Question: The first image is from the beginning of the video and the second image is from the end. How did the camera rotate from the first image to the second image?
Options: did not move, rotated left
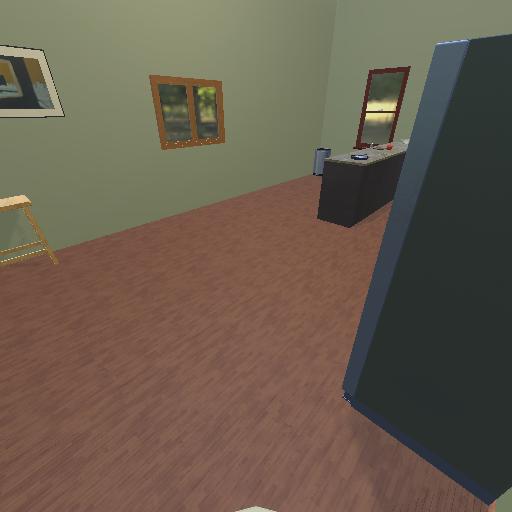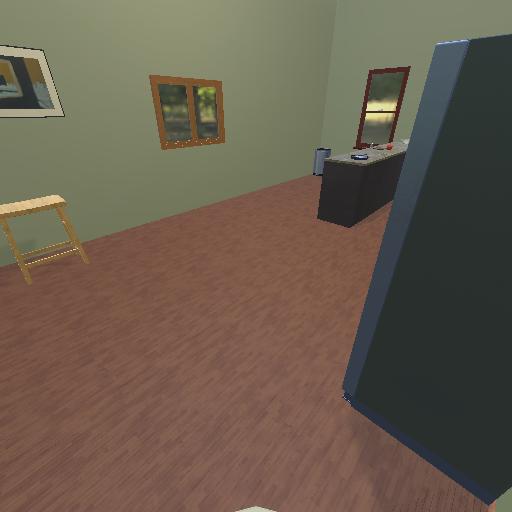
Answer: did not move